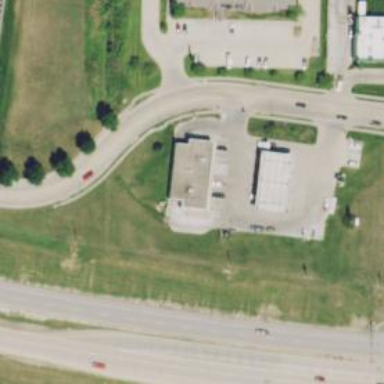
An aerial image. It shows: Convenience shop.